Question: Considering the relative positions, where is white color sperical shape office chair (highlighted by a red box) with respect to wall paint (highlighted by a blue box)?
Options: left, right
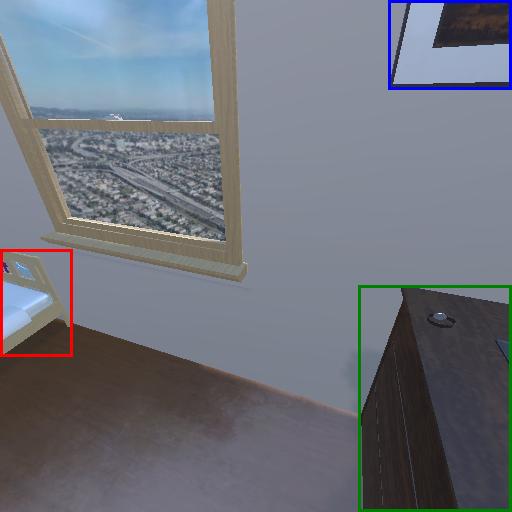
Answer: left